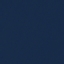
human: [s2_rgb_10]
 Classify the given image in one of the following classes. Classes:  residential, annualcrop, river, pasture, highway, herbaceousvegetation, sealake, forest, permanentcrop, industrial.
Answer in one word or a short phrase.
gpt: SeaLake